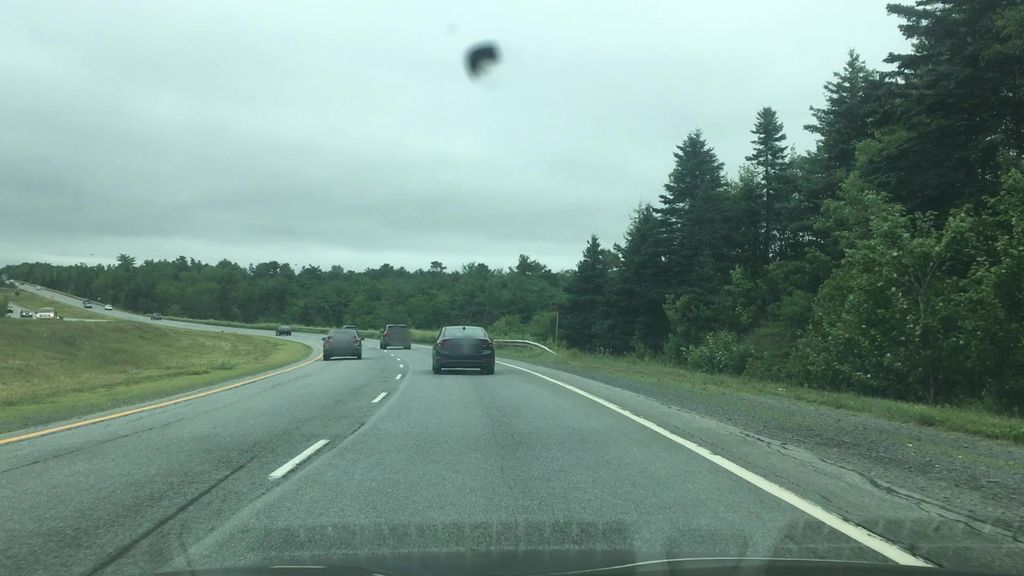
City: halifax